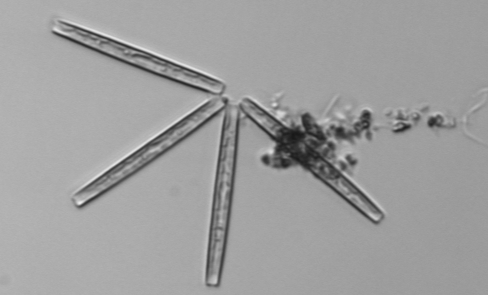
Label: Thalassionema